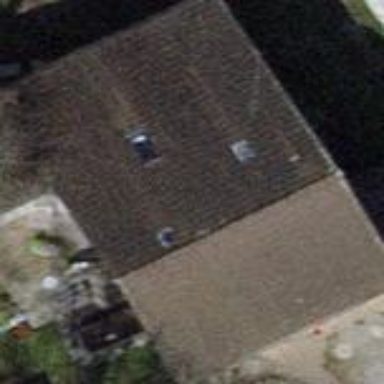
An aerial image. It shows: Detached building with gabled roof.